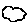
Label: cloud